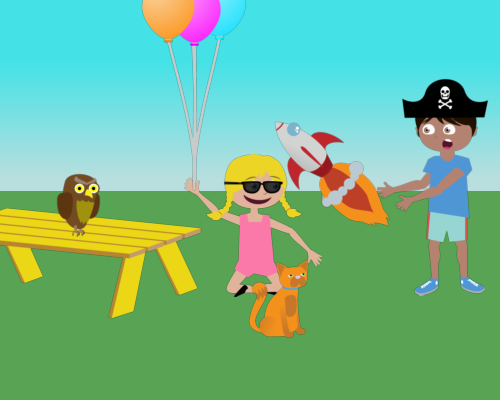
In the upper left, a large picnic table, with the back legs off the page. A large owl is sitting on it, eyes level with the horizon, facing right. To the right of the table, a girl with glasses, smiling, sitting cross-legged, facing right, holding balloons with her right hand, covering her right knee. A large cat sits facing right near her. On the far right, a boy with a pirate hat, facing left, hands out, mouth open. A rocket is shooting left, placed where his hands extend.